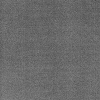
Atmospheric dust classification: dusty